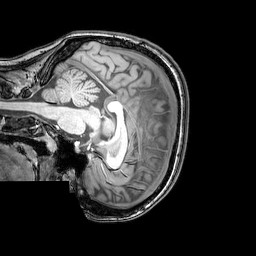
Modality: T1w
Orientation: sagittal
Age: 22
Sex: female
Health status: healthy
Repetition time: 0.081 s
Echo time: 0.037 s